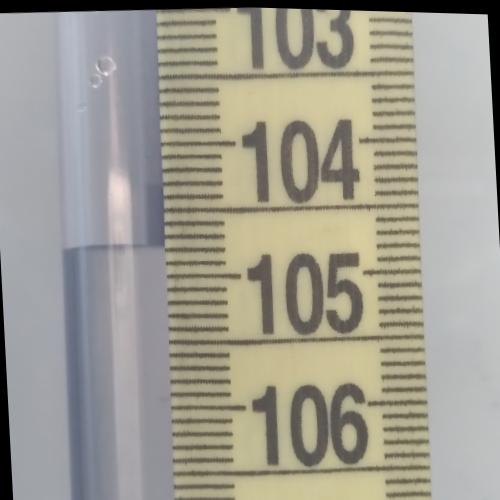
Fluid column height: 104.8 cm